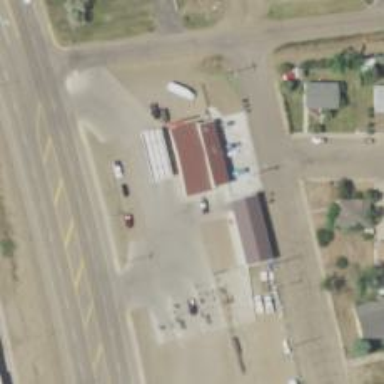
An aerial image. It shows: Convenience shop.